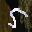
Label: 5